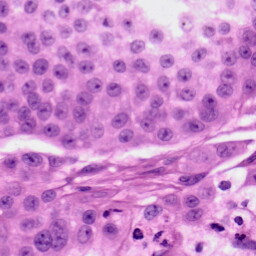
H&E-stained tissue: Skin